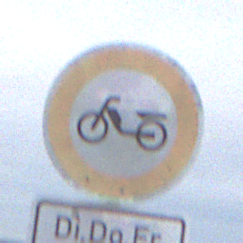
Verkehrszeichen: VerbotMofas
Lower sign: ZeitangabenMitBeschraenkungAufWochentage3
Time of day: MorningAfternoon
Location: Outdoor (Suburban)
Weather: Overcast
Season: NotSpecified
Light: Natural